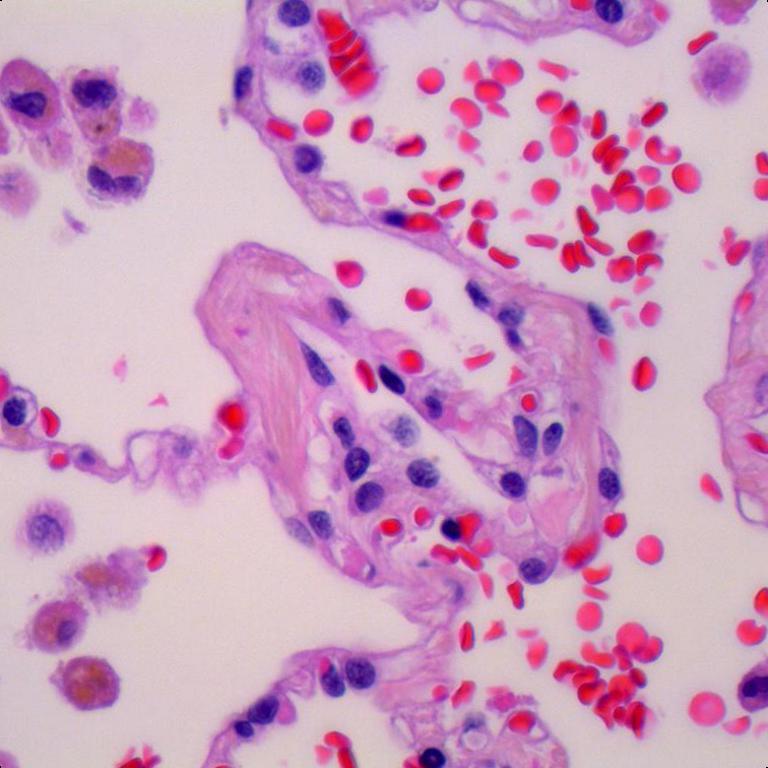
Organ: lung
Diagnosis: benign